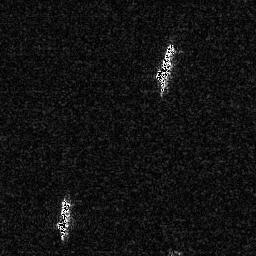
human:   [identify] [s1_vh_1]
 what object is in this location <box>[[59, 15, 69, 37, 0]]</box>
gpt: <ref>1 medium ship at the top</ref>